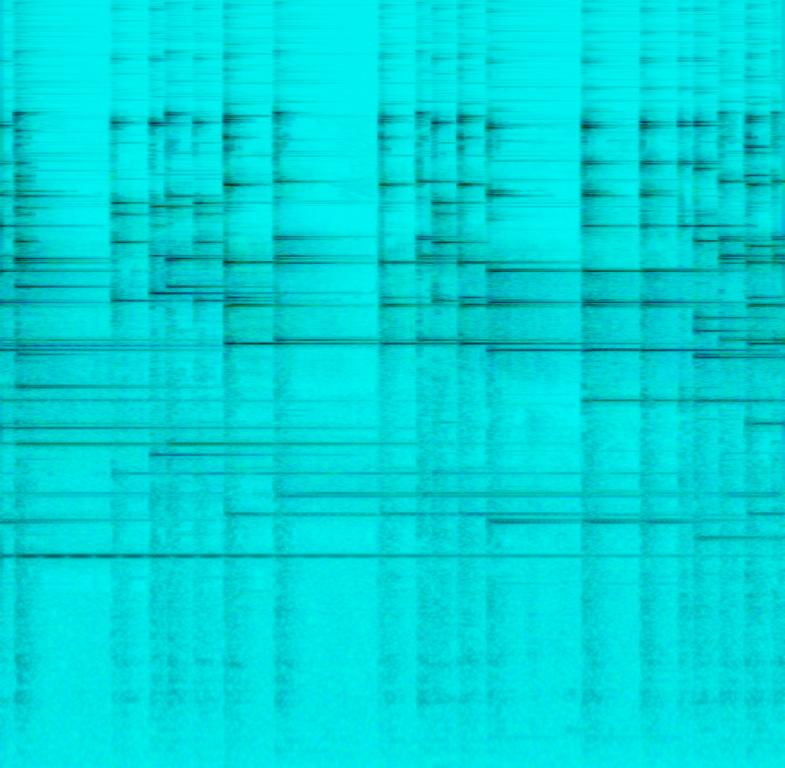
This music is instrumental. The tempo is medium with a sharp melody of the xylophone. It is melodic, reverberating,    minimalist with a festive ring to it.